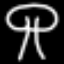
Label: mushroom